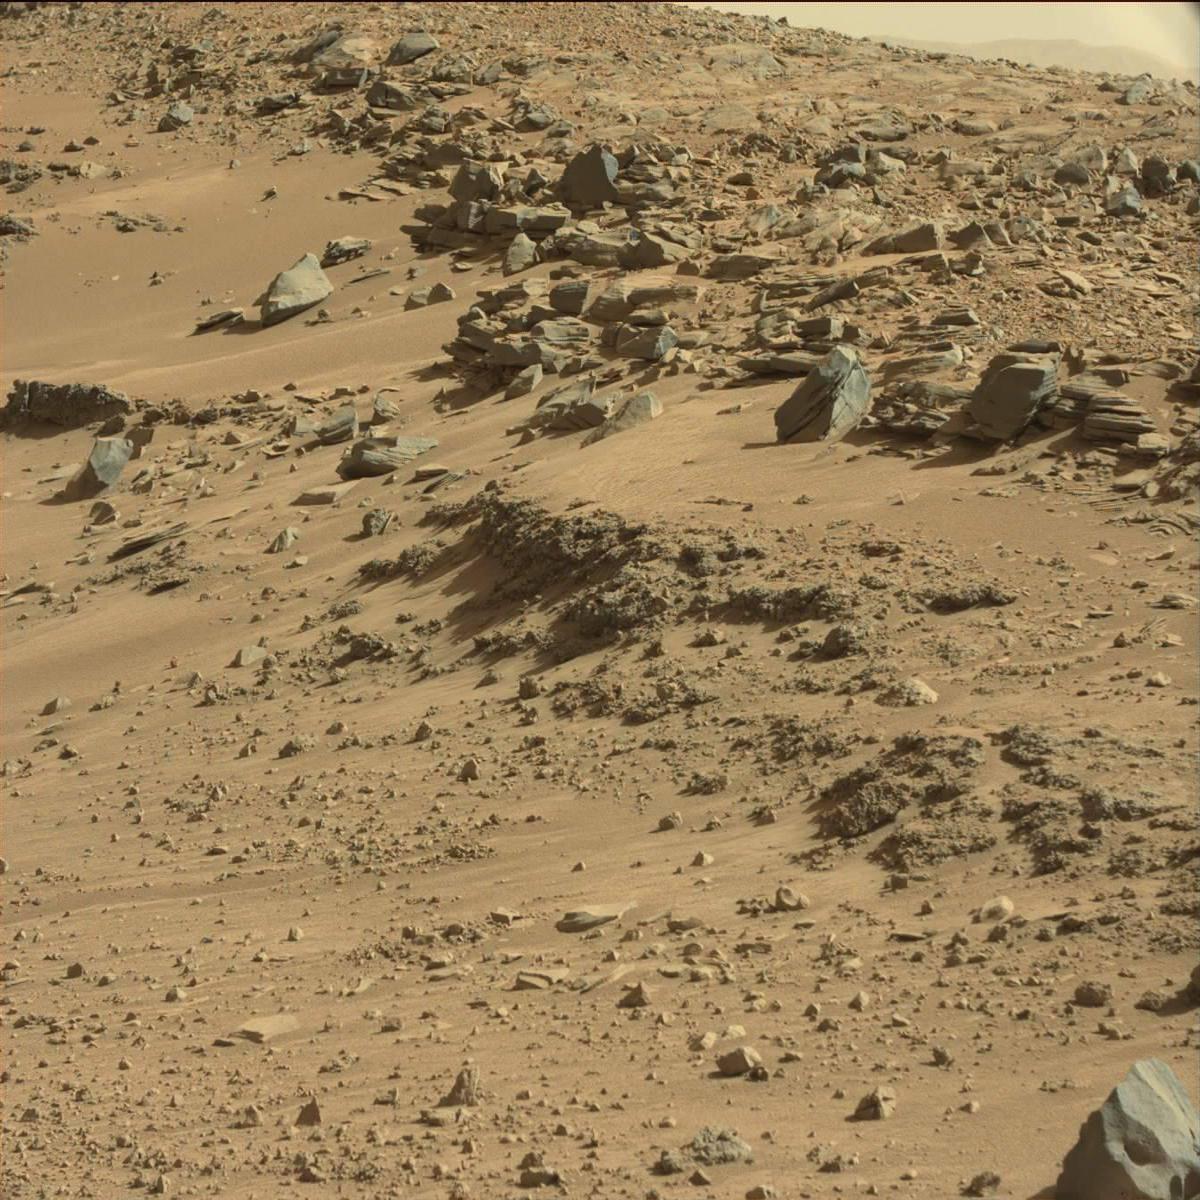
Terrain classes present: Bedrock, Ridge, Rock, Sand / Soil, Sky